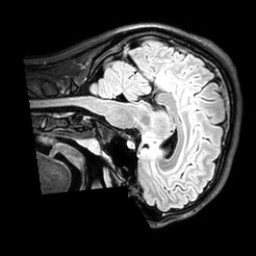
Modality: T1w
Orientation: sagittal
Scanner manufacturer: philips
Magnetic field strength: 3 T
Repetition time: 4.8 s
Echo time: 0.2586 s